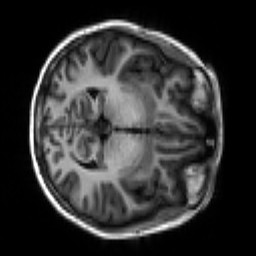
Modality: T1w
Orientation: axial
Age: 19
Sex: female
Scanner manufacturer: siemens
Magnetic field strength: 3 T
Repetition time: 2.3 s
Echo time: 0.00266 s